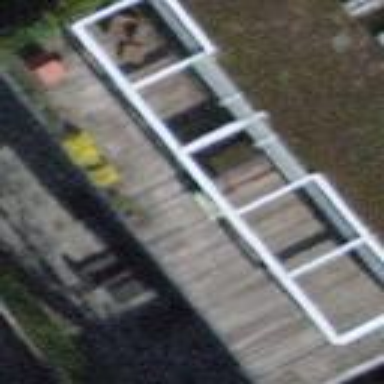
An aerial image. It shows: Balcony as part of building.